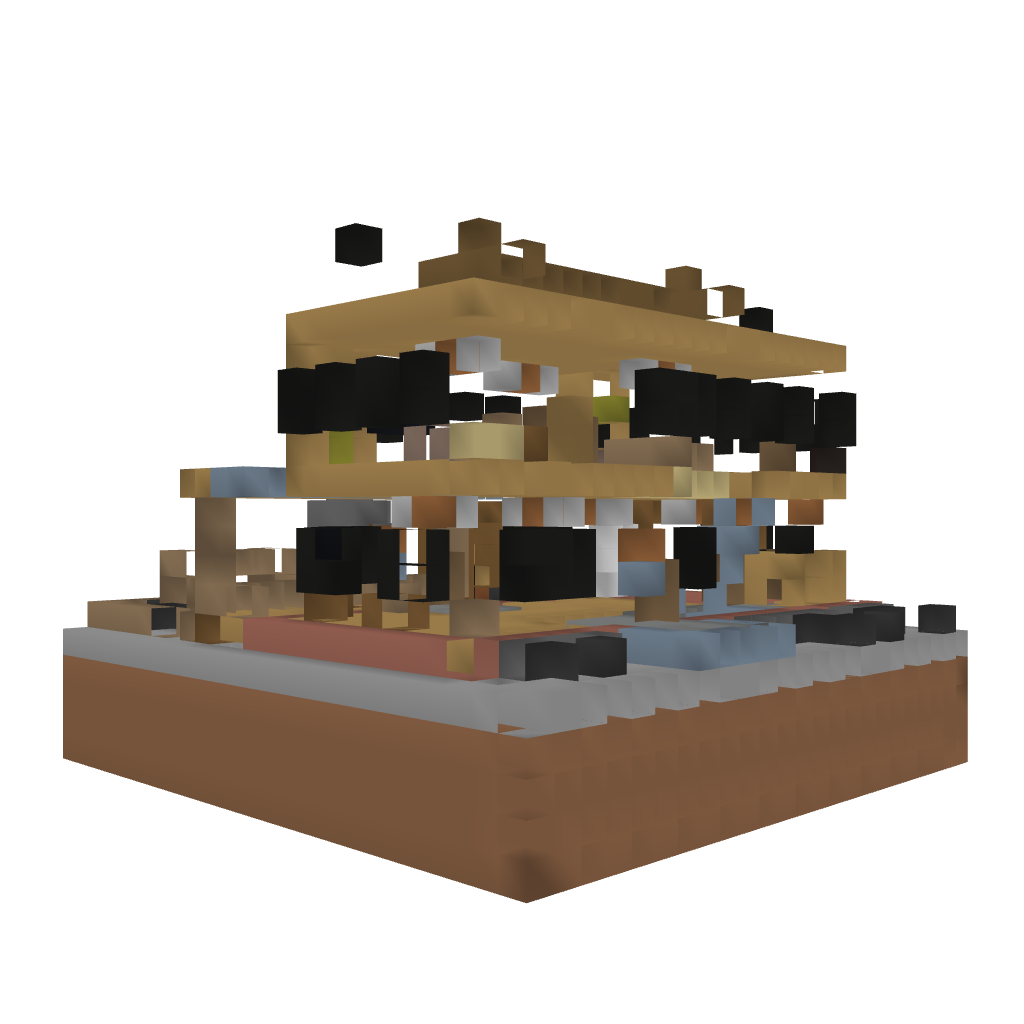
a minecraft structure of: Middle-class Modern I-shaped House with Backyard